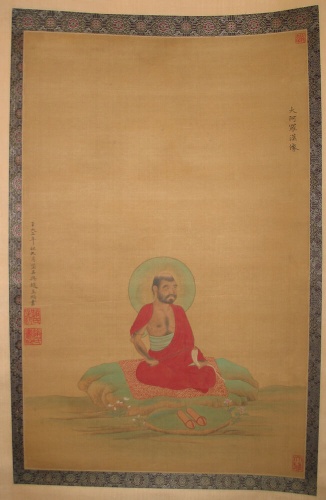
Artist: Unidentified artist|Zhao Mengfu
Artist bio: |Chinese, 1254–1322
Object type: Hanging scroll
Classification: Paintings
Medium: Hanging scroll; ink and color on silk
Culture: China
Period: Qing dynasty (1644–1911)
Dimensions: 21 1/2 x 13 3/4 in. (54.6 x 34.9 cm)
Department: Asian Art
Credit line: John Stewart Kennedy Fund, 1913
Accession year: 1913
Repository: Metropolitan Museum of Art, New York, NY
Tags: Buddhism|Men